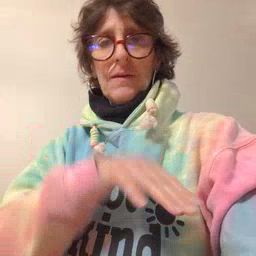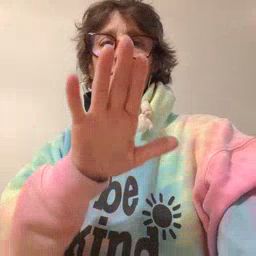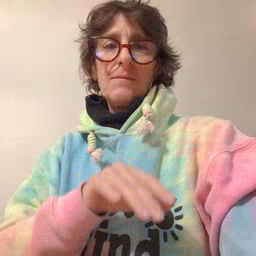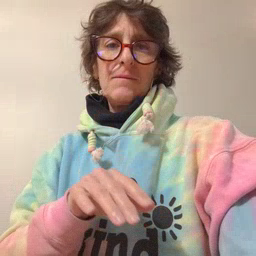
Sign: elephant